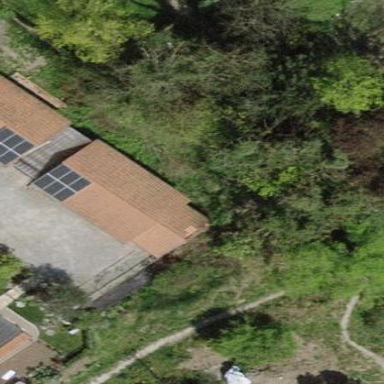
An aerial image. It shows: Garage.